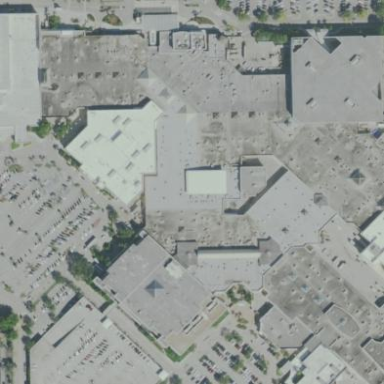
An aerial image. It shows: Retail area categorized as shopping mall.